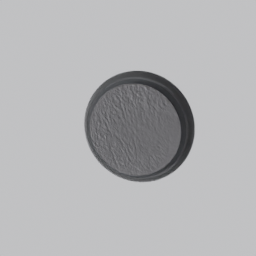
Label: electronics